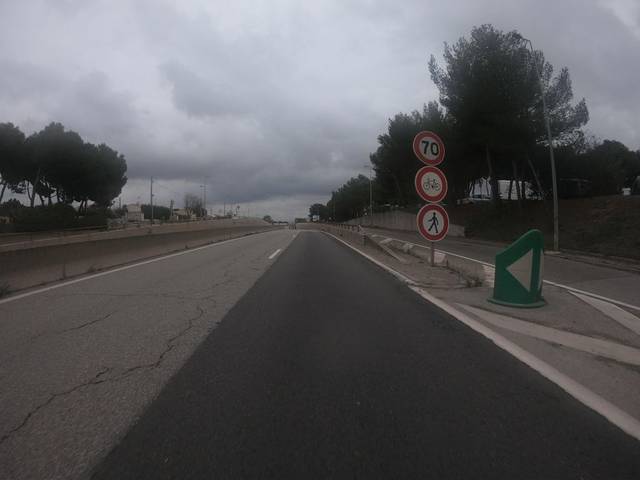
Region: France
Coordinates: 43.415, 4.984